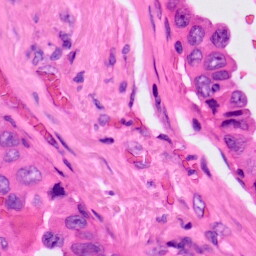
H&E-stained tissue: Lung